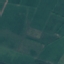
Land use / land cover class: Pasture